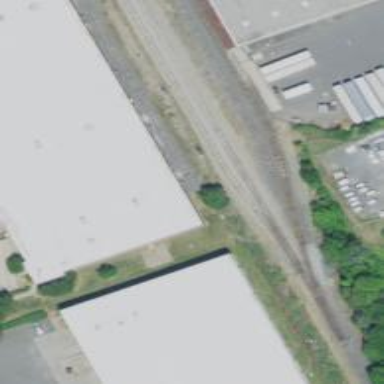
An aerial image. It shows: Railway siding for service.